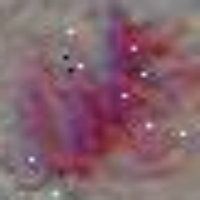
Label: metaphase